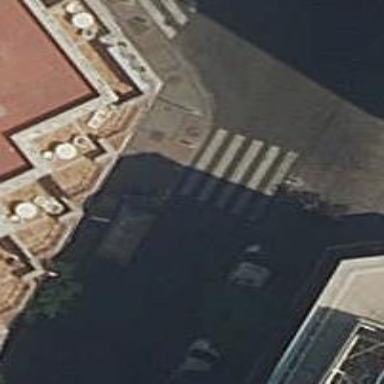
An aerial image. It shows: Zebra crossing on the road.